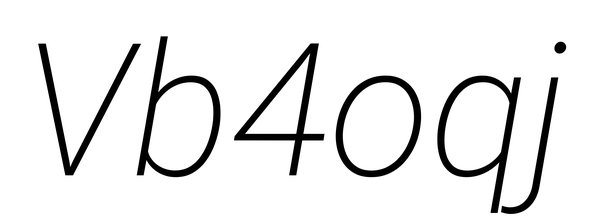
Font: Roboto-Italic_ExtraLight_Italic